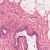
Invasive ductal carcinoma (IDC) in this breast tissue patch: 0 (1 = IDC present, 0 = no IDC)